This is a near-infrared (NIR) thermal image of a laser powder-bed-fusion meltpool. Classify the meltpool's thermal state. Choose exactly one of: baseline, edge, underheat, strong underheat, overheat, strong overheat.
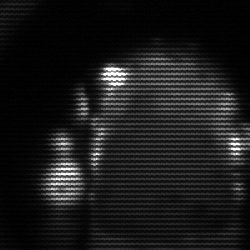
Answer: baseline